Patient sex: M
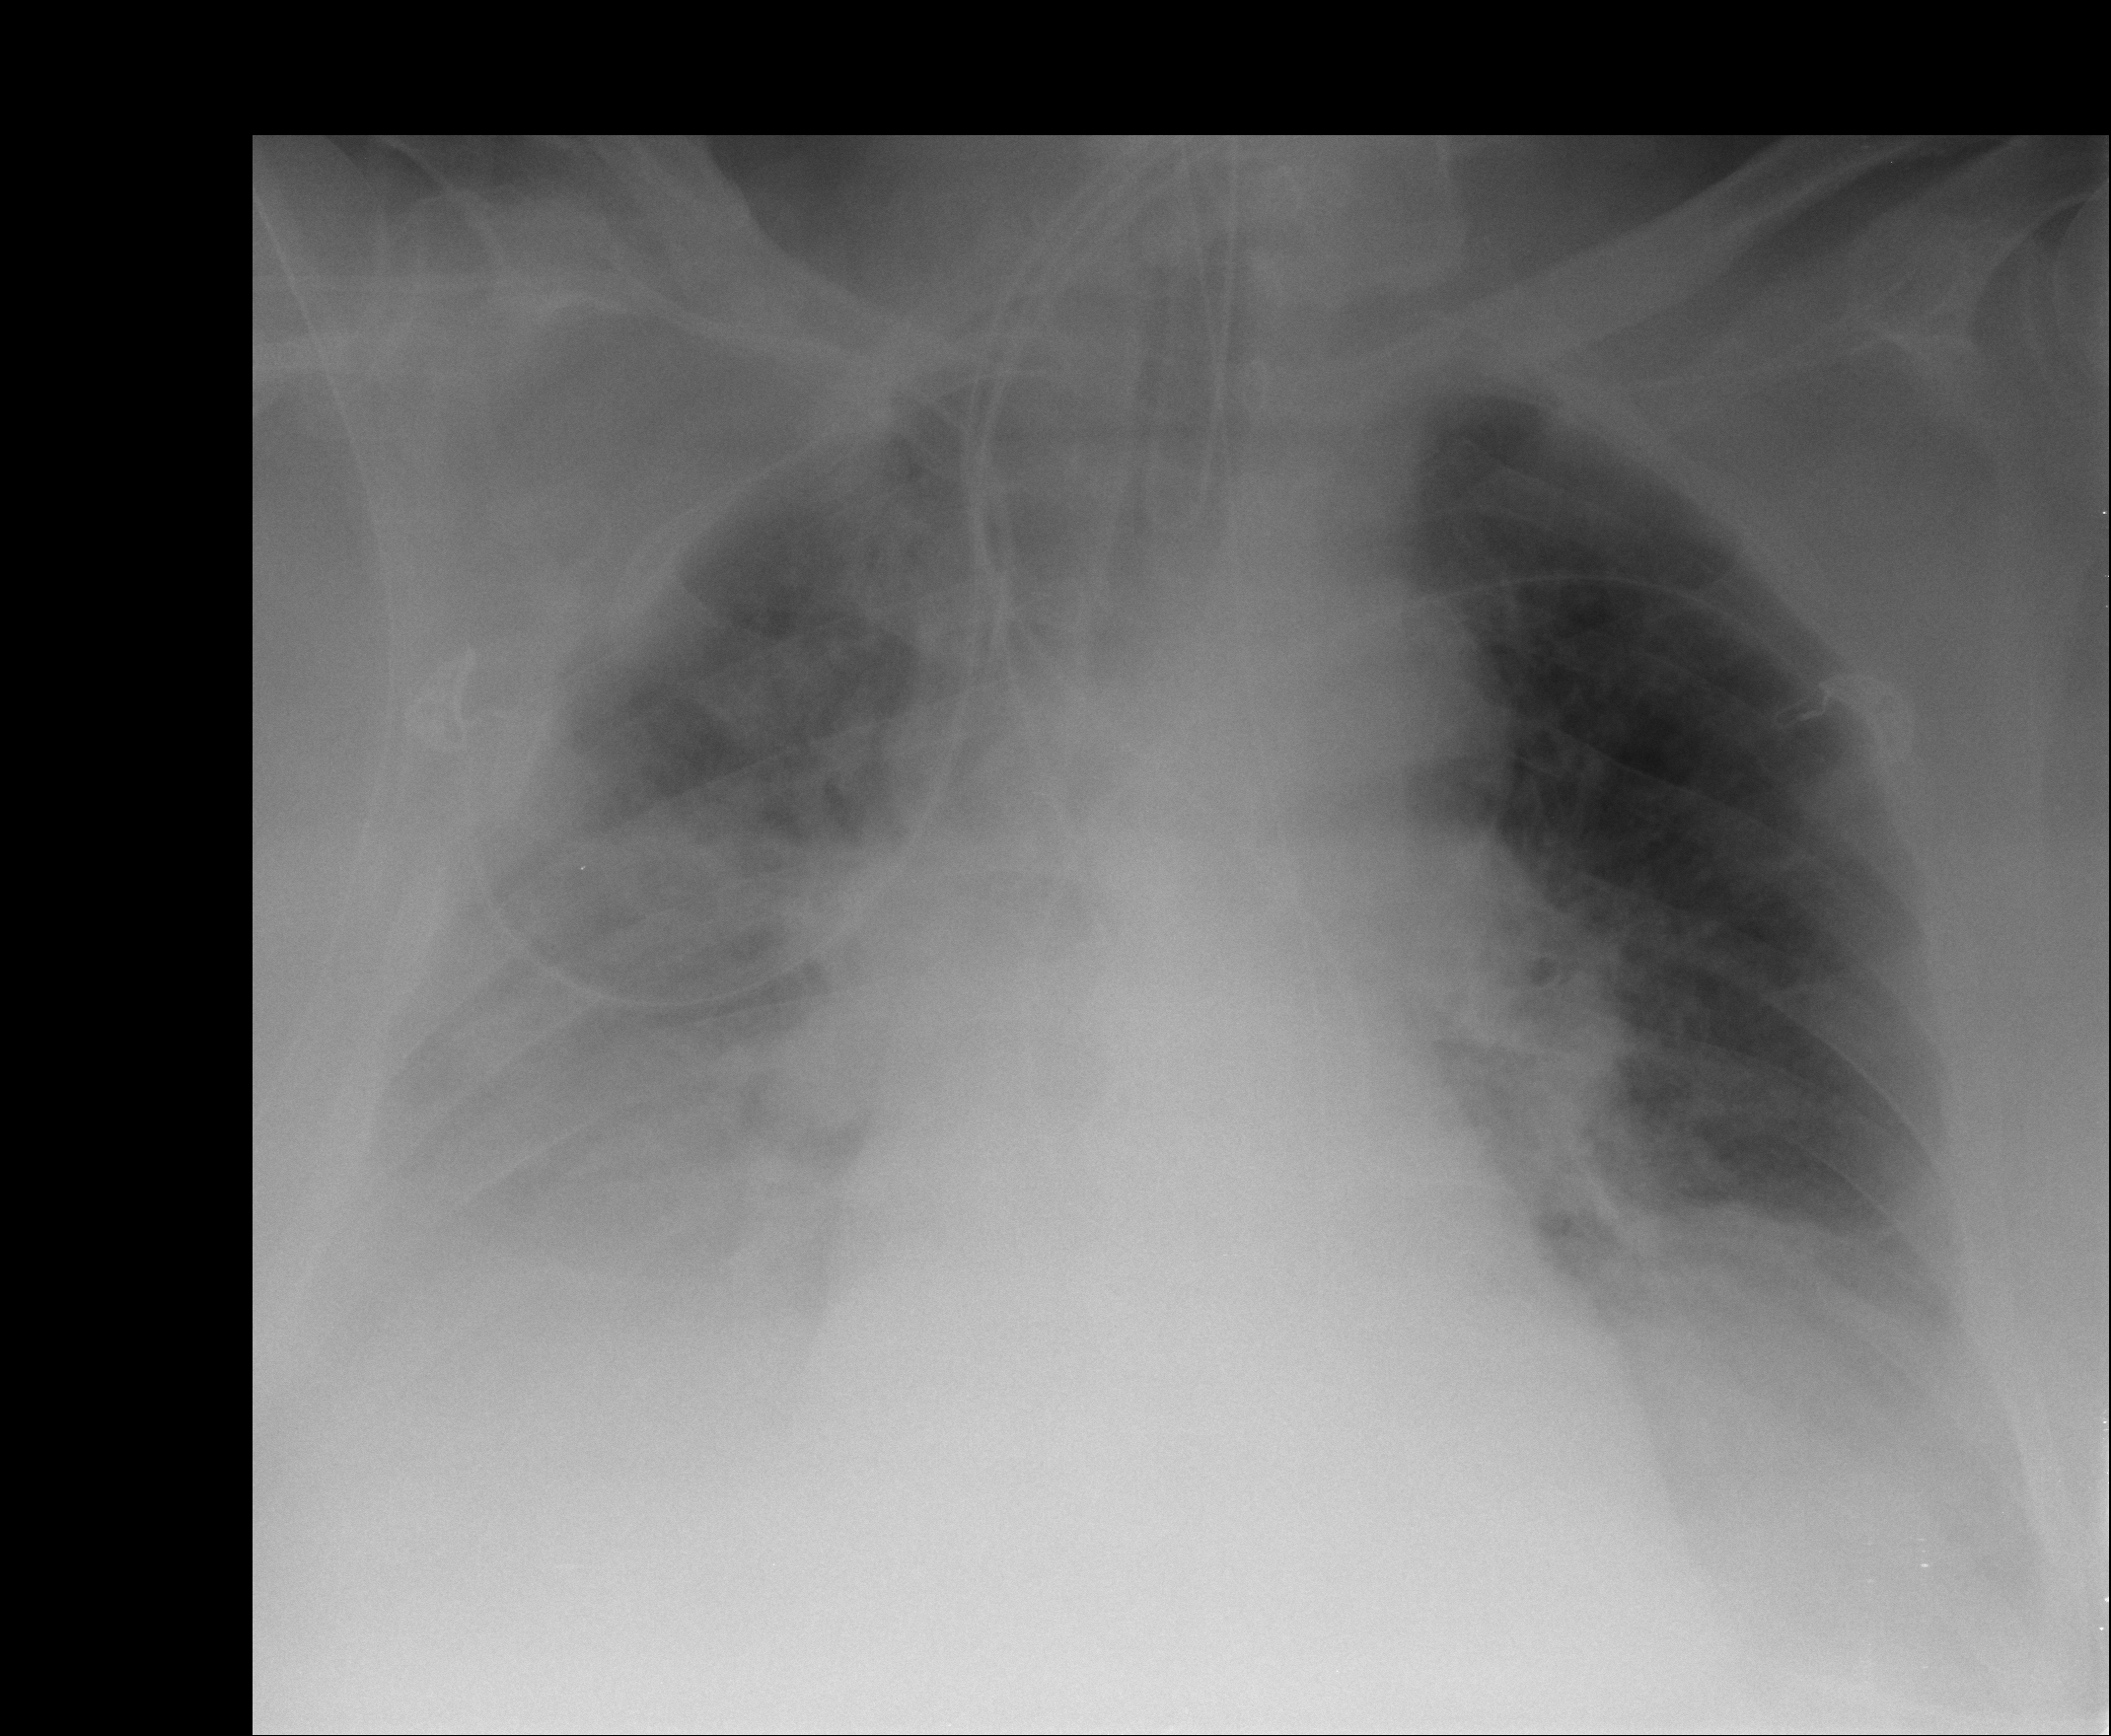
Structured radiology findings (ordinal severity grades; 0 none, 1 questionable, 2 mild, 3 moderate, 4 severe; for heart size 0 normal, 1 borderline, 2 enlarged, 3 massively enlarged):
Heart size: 0
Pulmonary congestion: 0
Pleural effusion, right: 3
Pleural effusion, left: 2
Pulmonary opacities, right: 3
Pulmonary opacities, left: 1
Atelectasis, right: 3
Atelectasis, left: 2